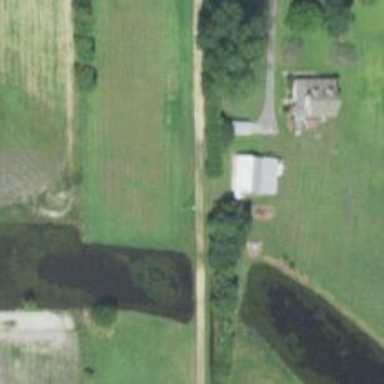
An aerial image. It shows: Driveway leading to service road.